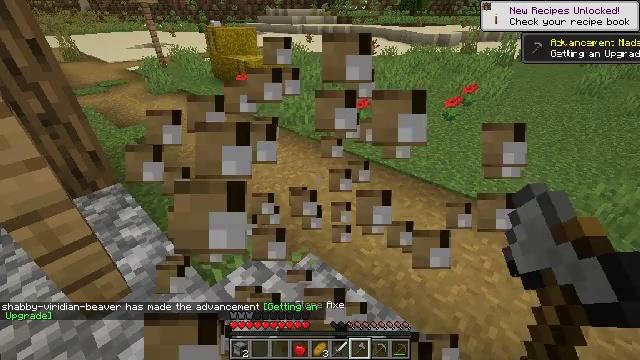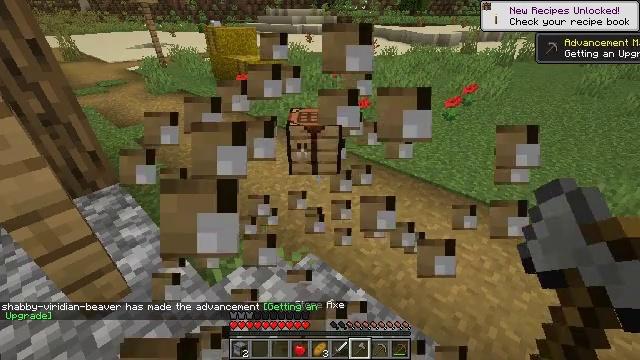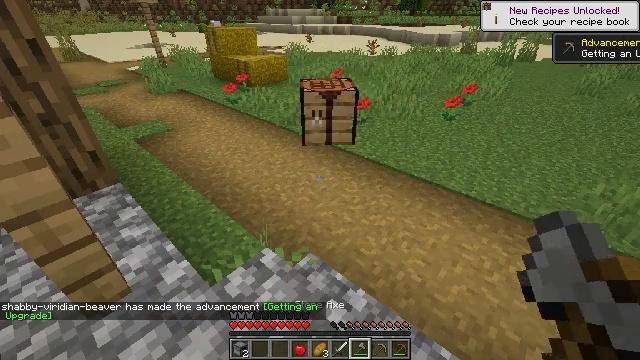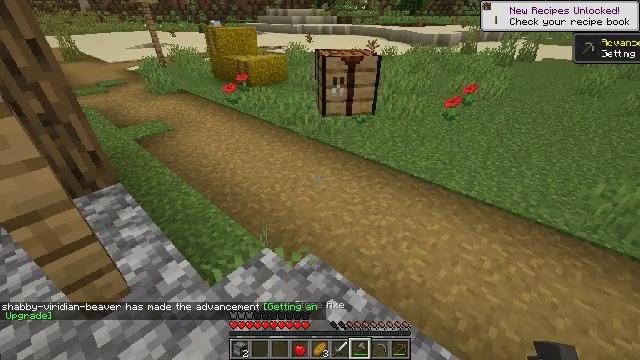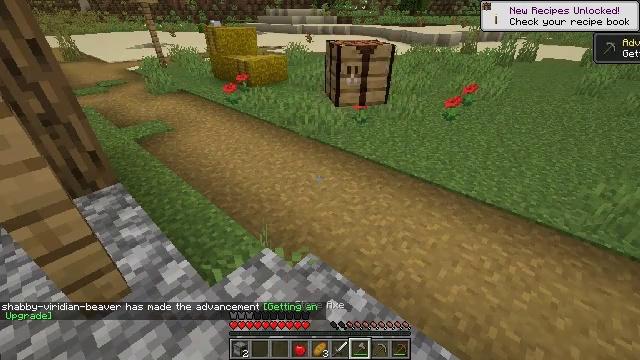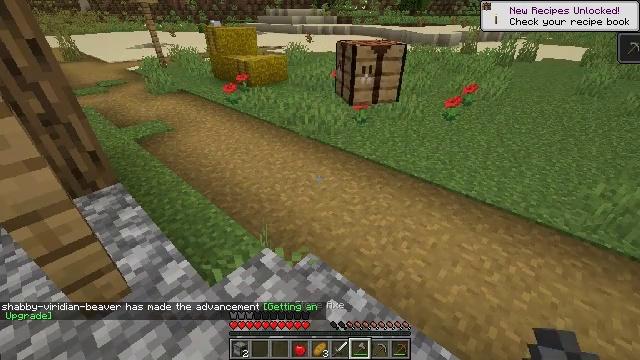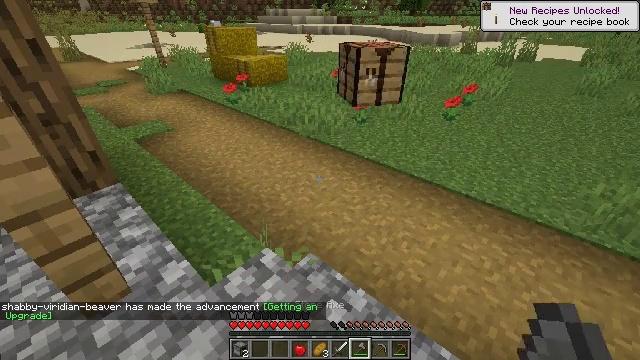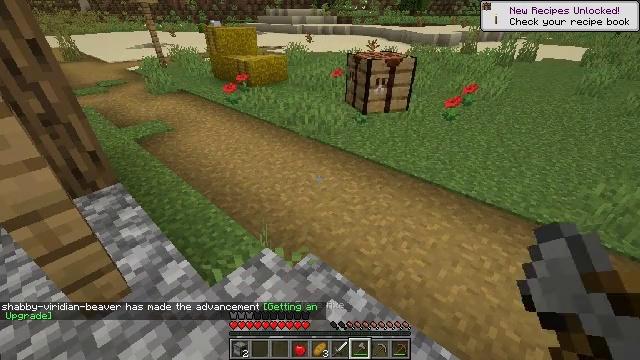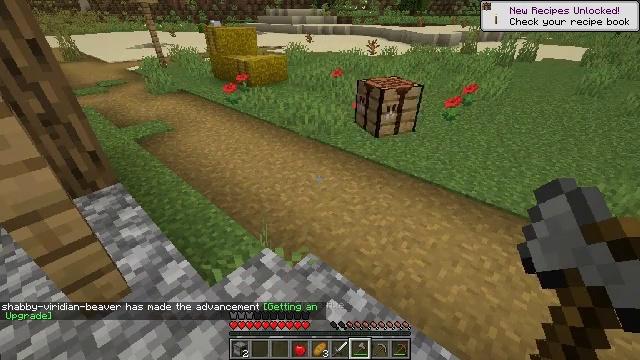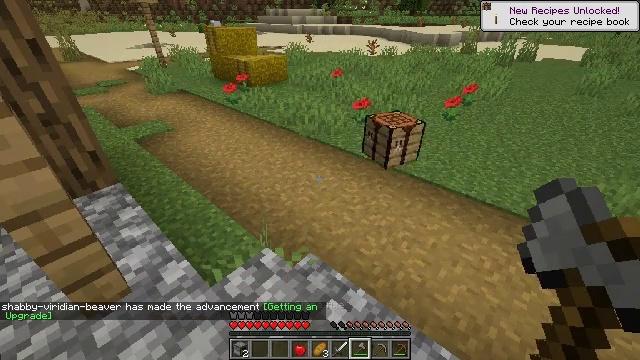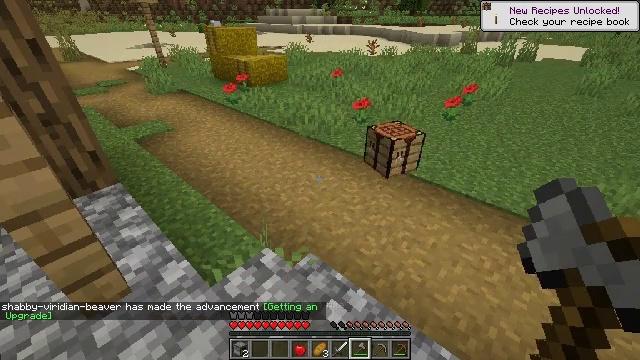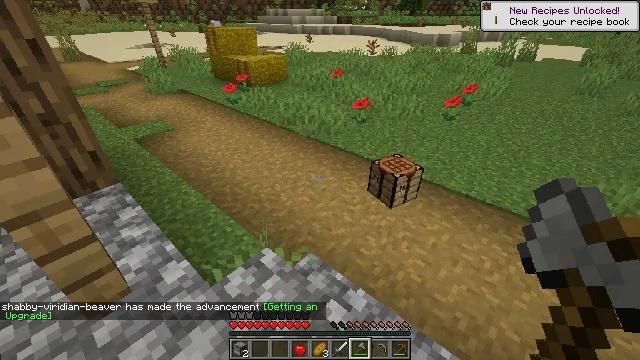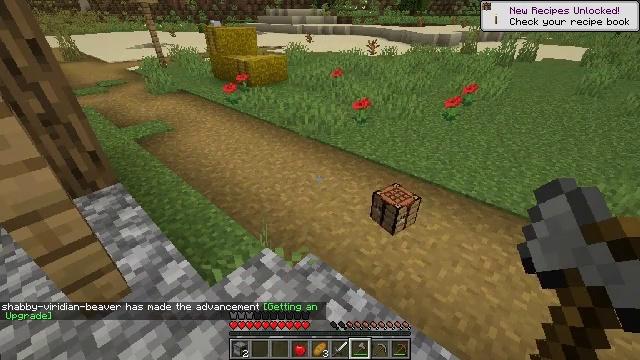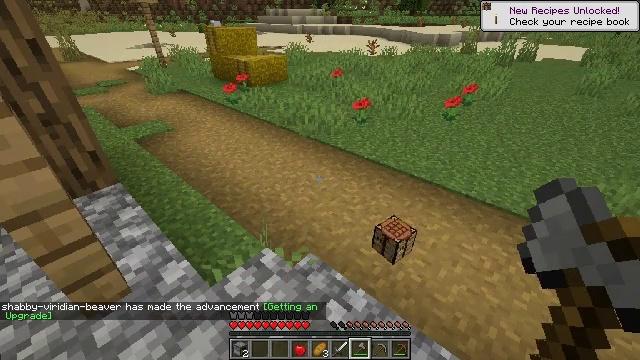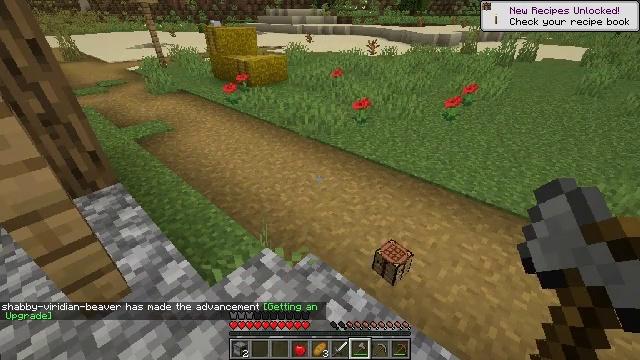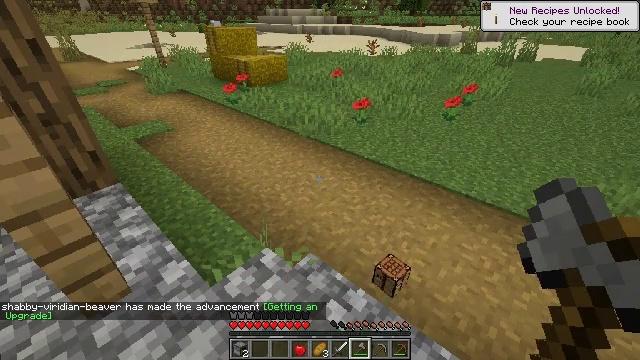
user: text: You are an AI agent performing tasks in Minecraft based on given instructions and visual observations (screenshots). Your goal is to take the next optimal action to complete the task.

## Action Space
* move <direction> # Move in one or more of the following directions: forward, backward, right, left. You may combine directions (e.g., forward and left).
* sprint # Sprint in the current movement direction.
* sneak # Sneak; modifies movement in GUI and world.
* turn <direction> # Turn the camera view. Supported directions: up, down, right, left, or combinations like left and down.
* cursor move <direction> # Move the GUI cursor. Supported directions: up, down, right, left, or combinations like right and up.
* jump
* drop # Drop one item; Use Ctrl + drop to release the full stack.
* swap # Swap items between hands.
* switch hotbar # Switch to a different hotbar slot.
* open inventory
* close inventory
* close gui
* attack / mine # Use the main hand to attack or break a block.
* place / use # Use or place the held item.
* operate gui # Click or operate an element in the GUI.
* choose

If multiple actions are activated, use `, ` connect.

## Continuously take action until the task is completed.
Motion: motion action
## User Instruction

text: Gather the wall torch from the wall.
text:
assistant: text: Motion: attack / mine
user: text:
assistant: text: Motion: attack / mine
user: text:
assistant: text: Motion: attack / mine
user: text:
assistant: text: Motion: attack / mine
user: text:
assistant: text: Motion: attack / mine
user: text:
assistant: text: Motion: attack / mine
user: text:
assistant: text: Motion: attack / mine
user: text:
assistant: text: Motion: no_op
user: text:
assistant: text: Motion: no_op
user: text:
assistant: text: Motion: no_op
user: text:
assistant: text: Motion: no_op
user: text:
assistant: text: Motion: no_op
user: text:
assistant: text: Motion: no_op
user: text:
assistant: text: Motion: no_op
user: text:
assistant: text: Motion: no_op
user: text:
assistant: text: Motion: no_op
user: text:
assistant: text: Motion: turn right and down
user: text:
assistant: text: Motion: turn right and down
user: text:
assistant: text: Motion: turn right and down
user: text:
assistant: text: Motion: turn right and down
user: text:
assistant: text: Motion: turn right and down
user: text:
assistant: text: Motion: turn down
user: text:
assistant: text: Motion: no_op
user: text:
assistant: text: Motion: no_op
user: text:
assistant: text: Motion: no_op
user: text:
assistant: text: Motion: no_op
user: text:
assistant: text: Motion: no_op
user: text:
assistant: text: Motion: no_op
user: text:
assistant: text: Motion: move forward
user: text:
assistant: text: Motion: move forward